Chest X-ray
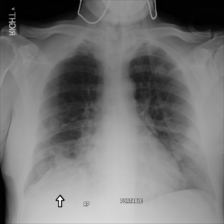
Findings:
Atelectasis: negative
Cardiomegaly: negative
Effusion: negative
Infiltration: negative
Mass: negative
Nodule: positive
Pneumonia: negative
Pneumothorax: negative
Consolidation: negative
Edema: negative
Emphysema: negative
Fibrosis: negative
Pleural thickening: negative
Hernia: negative